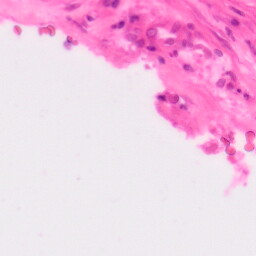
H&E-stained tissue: Colon